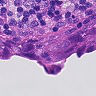
Metastatic tissue present: yes